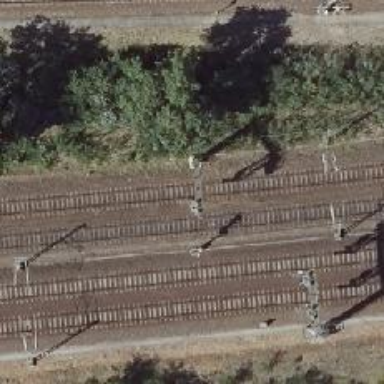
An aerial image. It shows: Railway signal.